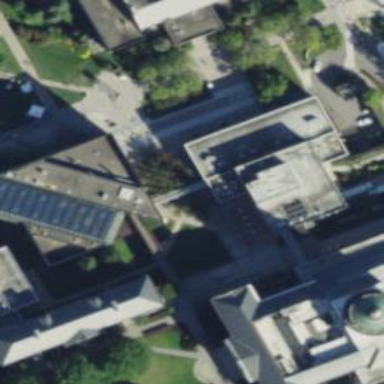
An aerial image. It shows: University building.